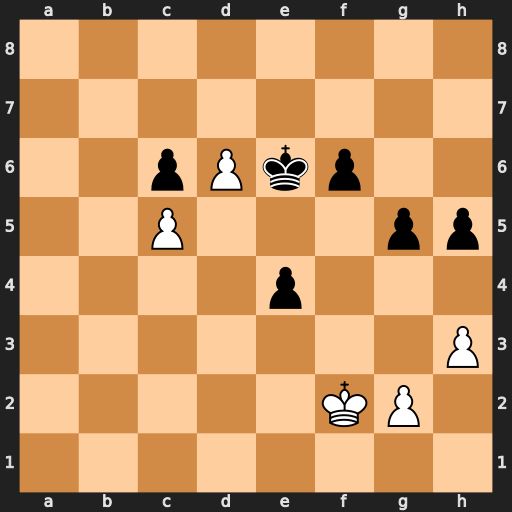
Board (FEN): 8/8/2pPkp2/2P3pp/4p3/7P/5KP1/8
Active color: w
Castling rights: -
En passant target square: -
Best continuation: g4 h4 Ke3 Kf7 Kxe4